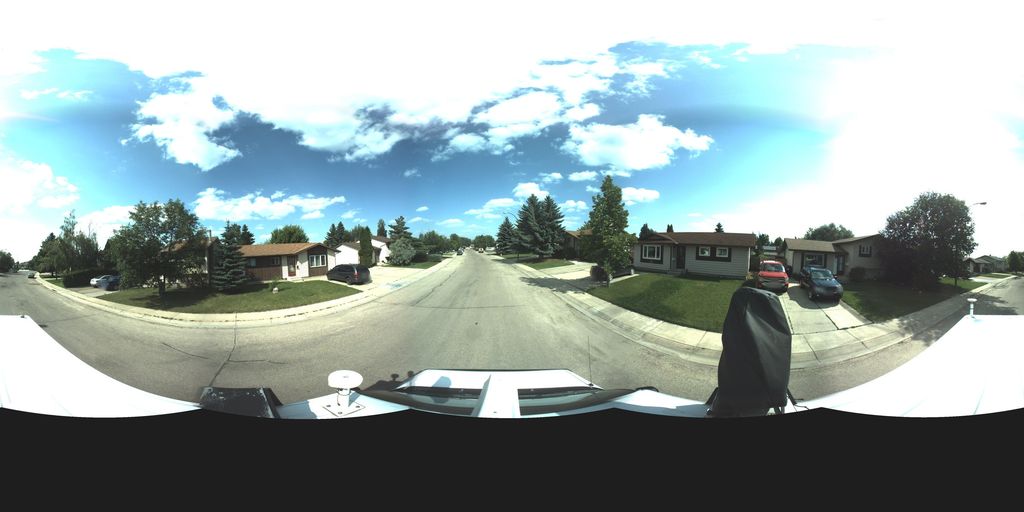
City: saskatoon